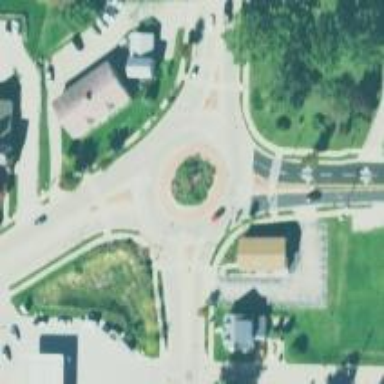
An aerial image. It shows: Roundabout at primary highway.